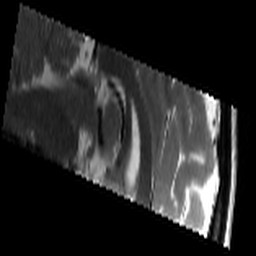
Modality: T2w
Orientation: sagittal
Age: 25
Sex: female
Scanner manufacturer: siemens
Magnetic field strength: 3 T
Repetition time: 8.02 s
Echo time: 0.08 s